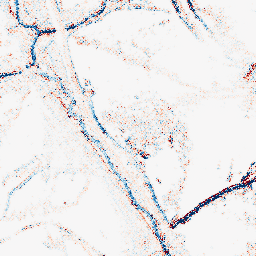
Category: morphological
Decomposition family: morphological_diamond
Decomposition parameters: operation: average
radius: 3
Upsampling method: regularized
Upsampling parameters: scale: 2
lambda_reg: 0.1
Upsampling scale: 2